Field crop: tomato
Growth stage: 1
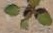
Species: solanum